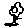
Label: flower